Interaction volume radius: 5 \u00c5
Interaction volume height: 15 \u00c5
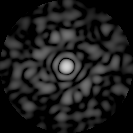
Disorder parameter: 0.8744